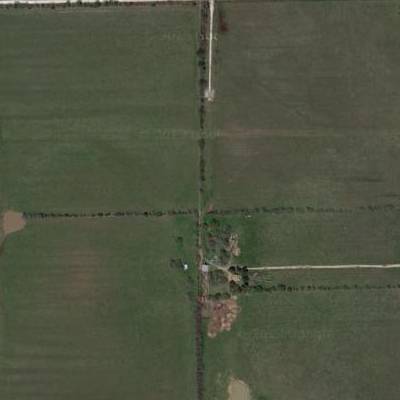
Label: Grass